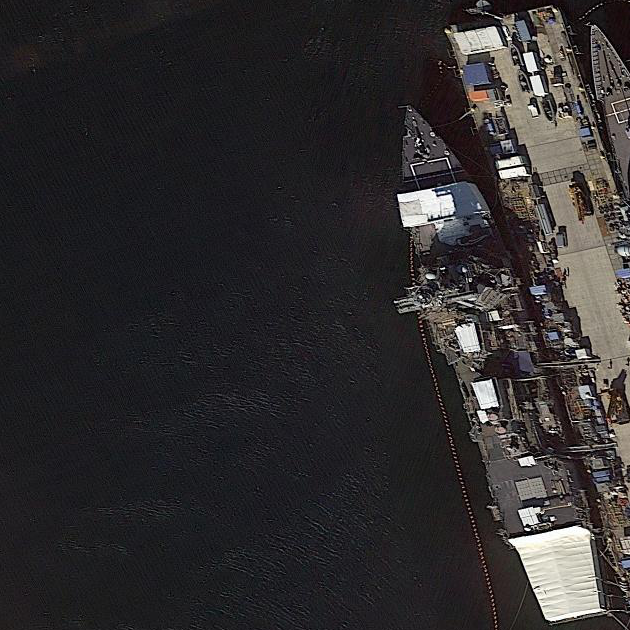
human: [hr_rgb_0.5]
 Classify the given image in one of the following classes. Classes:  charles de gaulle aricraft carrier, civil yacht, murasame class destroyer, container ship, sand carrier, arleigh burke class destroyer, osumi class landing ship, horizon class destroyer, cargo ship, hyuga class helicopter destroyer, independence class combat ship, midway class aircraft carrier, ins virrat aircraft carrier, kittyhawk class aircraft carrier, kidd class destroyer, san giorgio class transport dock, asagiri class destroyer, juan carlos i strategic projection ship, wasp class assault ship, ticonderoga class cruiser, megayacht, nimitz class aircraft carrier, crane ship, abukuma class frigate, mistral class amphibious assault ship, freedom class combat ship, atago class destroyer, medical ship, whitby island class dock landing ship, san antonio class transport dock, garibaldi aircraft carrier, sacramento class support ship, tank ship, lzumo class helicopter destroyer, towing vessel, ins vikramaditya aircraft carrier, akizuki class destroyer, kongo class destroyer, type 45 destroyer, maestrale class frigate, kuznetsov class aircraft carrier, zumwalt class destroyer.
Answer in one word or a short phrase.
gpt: Arleigh Burke class destroyer